Field crop: maize
Growth stage: 2
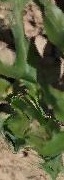
Species: maize